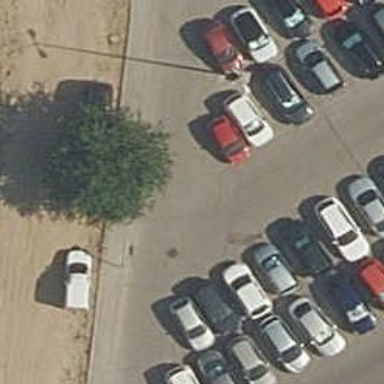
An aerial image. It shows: Parking aisle designated as service road.